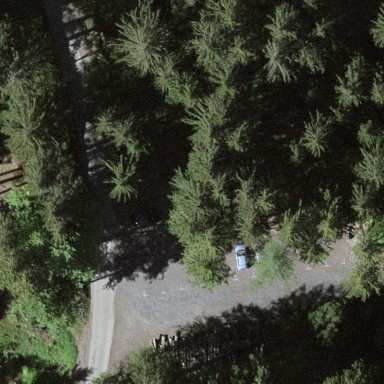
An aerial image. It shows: Parking area.